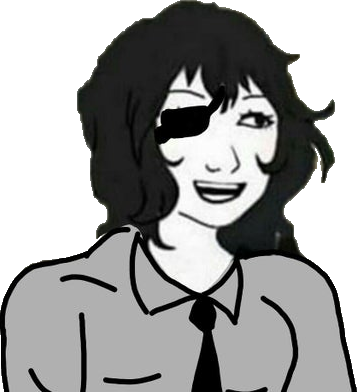
Label: 5_Doomer_Girl